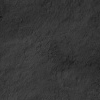
Atmospheric dust classification: not_dusty